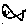
Label: fish